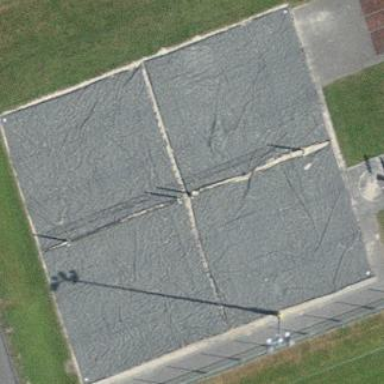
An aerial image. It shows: Sandy pitch designated for beach volleyball.